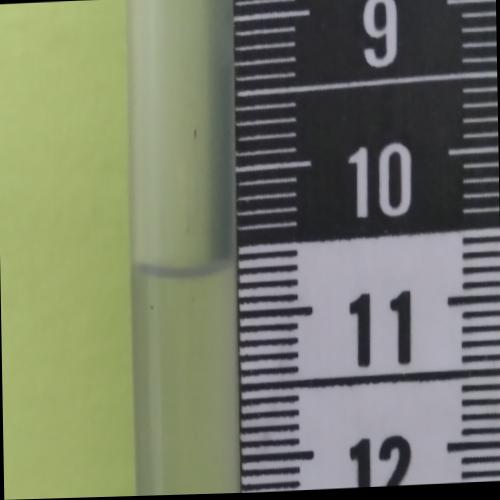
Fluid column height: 10.7 cm